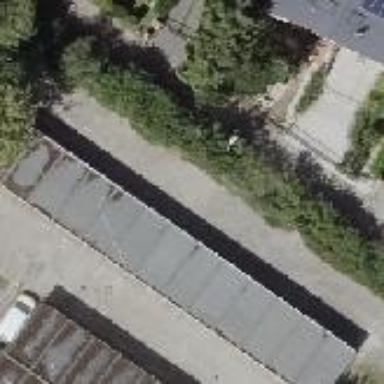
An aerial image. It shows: Group of garages.